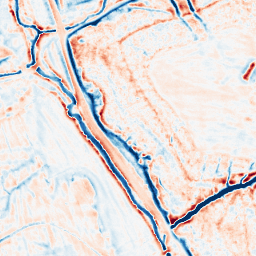
Category: edge_preserving
Decomposition family: bilateral
Decomposition parameters: d: 15
sigma_color: 25
sigma_space: 150
Upsampling method: bilinear
Upsampling parameters: scale: 8
Upsampling scale: 8